Question: I am new to Django and just now I tried to create a new project, however every time I type in the command line "django-admin.py startproject testproject" it keeps giving me all the options for the django-admin file. I have tried everything but it only keeps opening this menu. My guess is that it is something to do with environment variables. Any help would be much appreciated. Thank you!
Here is what it looks like:

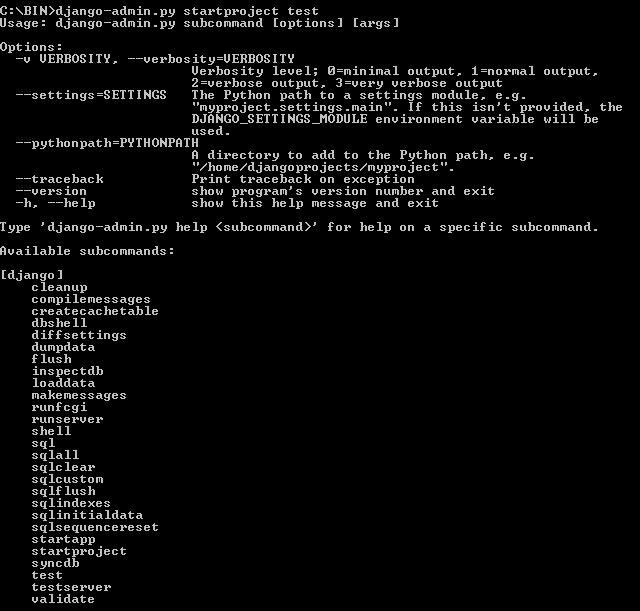
Answer: Try prefixing it with Python:
'''
python C:\Python33\scripts\django-admin.py startproject examplesite
'''
I admit I'm not entirely sure what's going on here, but I suspect Windows thought you wanted to open 'django-admin.py' as an ordinary document. Most documents can't really take arguments, so Windows may have discarded them. 'python' is a normal executable and can take arguments, so it works.